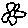
Label: flower